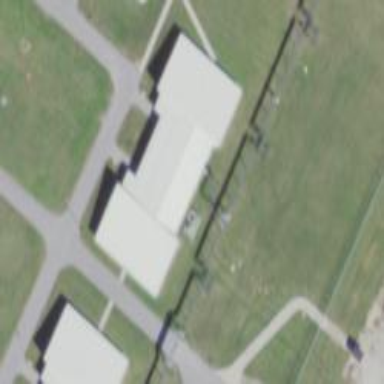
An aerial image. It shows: Prison building.